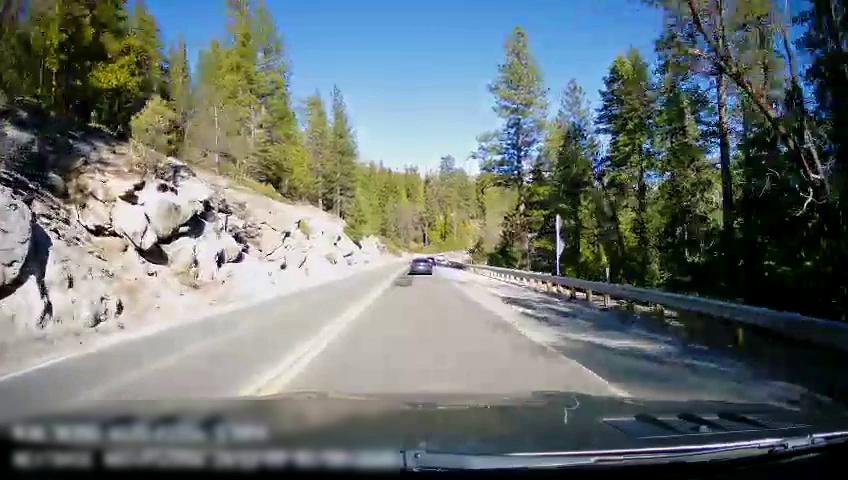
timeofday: Day
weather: Sunny
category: Drivable Space
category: Vehicles | Car
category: Lanes | Opposite Lane
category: Lanes | Current Lane
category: Lanes | Opposite Lane
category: Lanes | Current Lane